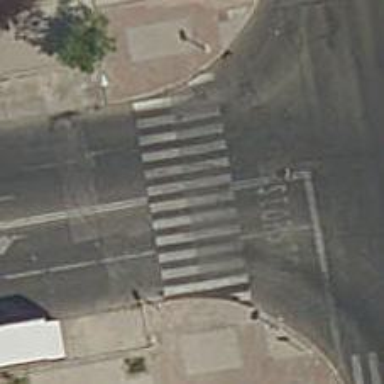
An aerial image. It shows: Marked road crossing with visible crossing markings.